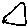
Label: hexagon